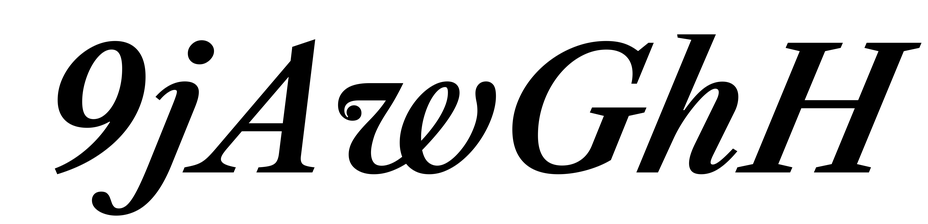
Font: LibreCaslonText-Italic_SemiBold_Italic